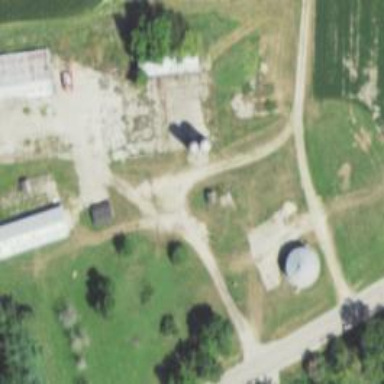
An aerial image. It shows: Silo.